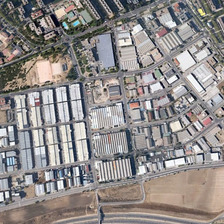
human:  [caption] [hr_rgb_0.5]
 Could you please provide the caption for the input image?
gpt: many buildings are in an industrial area .

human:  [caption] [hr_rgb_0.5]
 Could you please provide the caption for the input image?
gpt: many buildings are in an industrial area .

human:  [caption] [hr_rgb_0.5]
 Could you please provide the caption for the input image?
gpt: many buildings are in an industrial area .

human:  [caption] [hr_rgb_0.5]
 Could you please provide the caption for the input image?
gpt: many buildings are in an industrial area .

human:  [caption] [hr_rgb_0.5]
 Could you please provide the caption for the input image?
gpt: many buildings are in an industrial area .